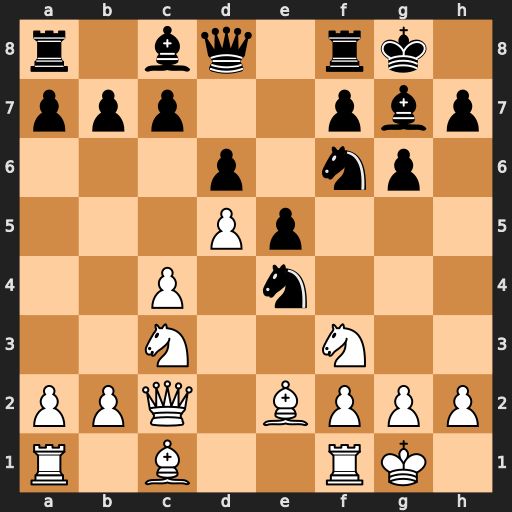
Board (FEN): r1bq1rk1/ppp2pbp/3p1np1/3Pp3/2P1n3/2N2N2/PPQ1BPPP/R1B2RK1
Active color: w
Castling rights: -
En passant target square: -
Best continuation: Nxe4 Nxe4 Qxe4